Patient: sex M, age 60
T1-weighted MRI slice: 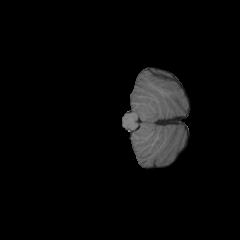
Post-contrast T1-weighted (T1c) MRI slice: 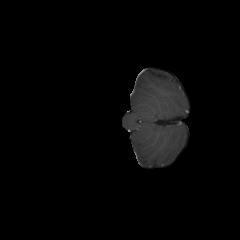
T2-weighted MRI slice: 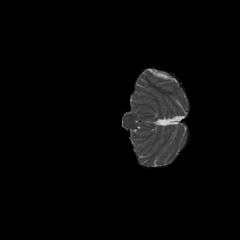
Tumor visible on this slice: no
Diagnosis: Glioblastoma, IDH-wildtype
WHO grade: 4